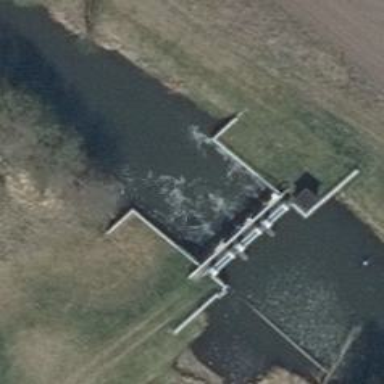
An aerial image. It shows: Weir in waterway.